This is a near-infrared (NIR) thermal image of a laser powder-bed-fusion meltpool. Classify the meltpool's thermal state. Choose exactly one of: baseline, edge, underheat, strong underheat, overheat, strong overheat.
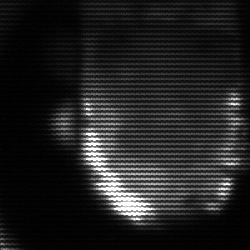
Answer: baseline